Field crop: maize
Growth stage: 1
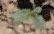
Species: datura